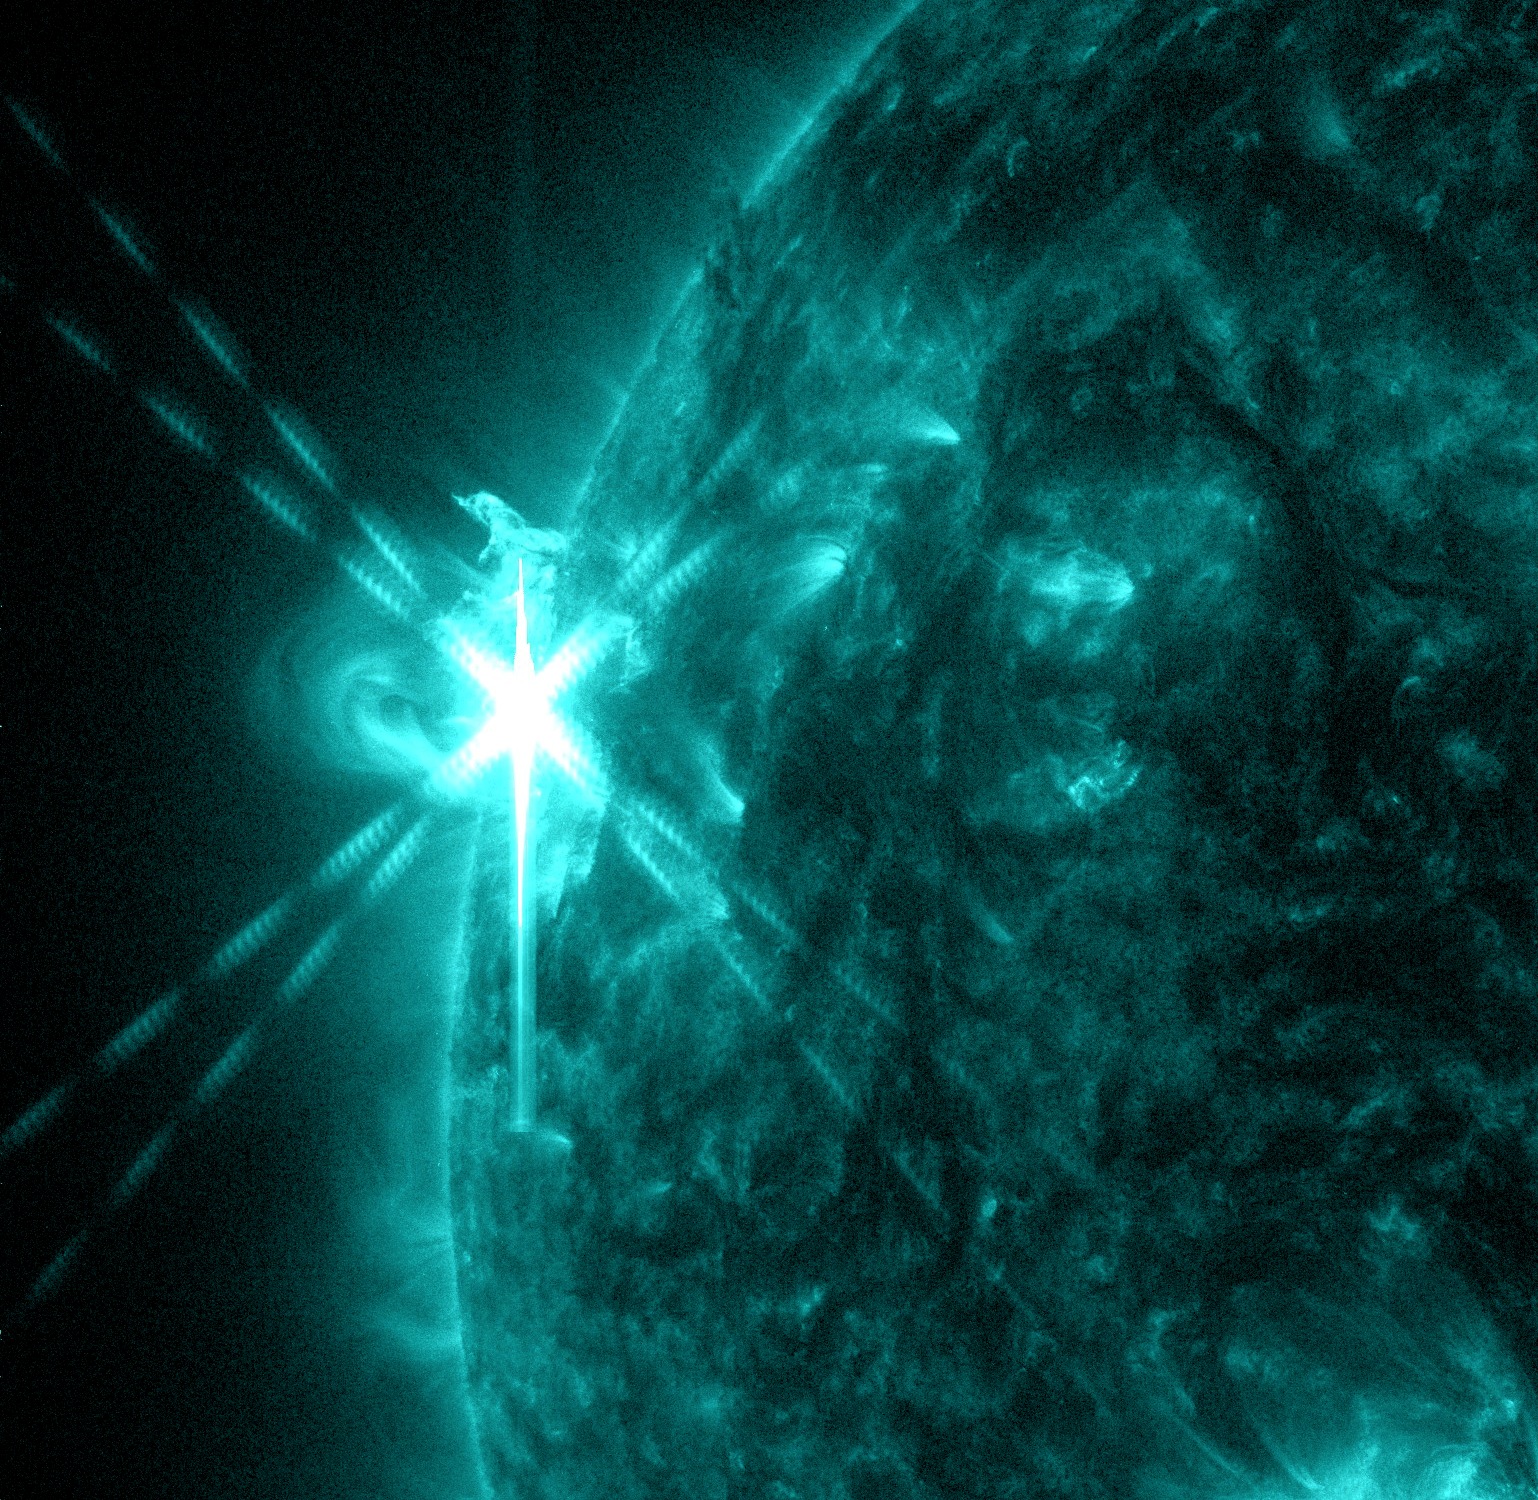
Sun Emits a Mid-Level Flare Sun Emits a Mid-Level Flare, sun, nasa, flare, sdo